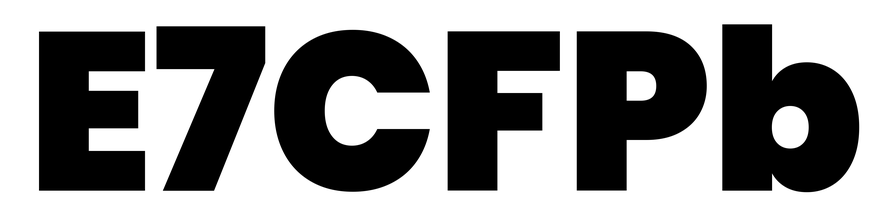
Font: Poppins-Black